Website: home-depot
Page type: billing-address
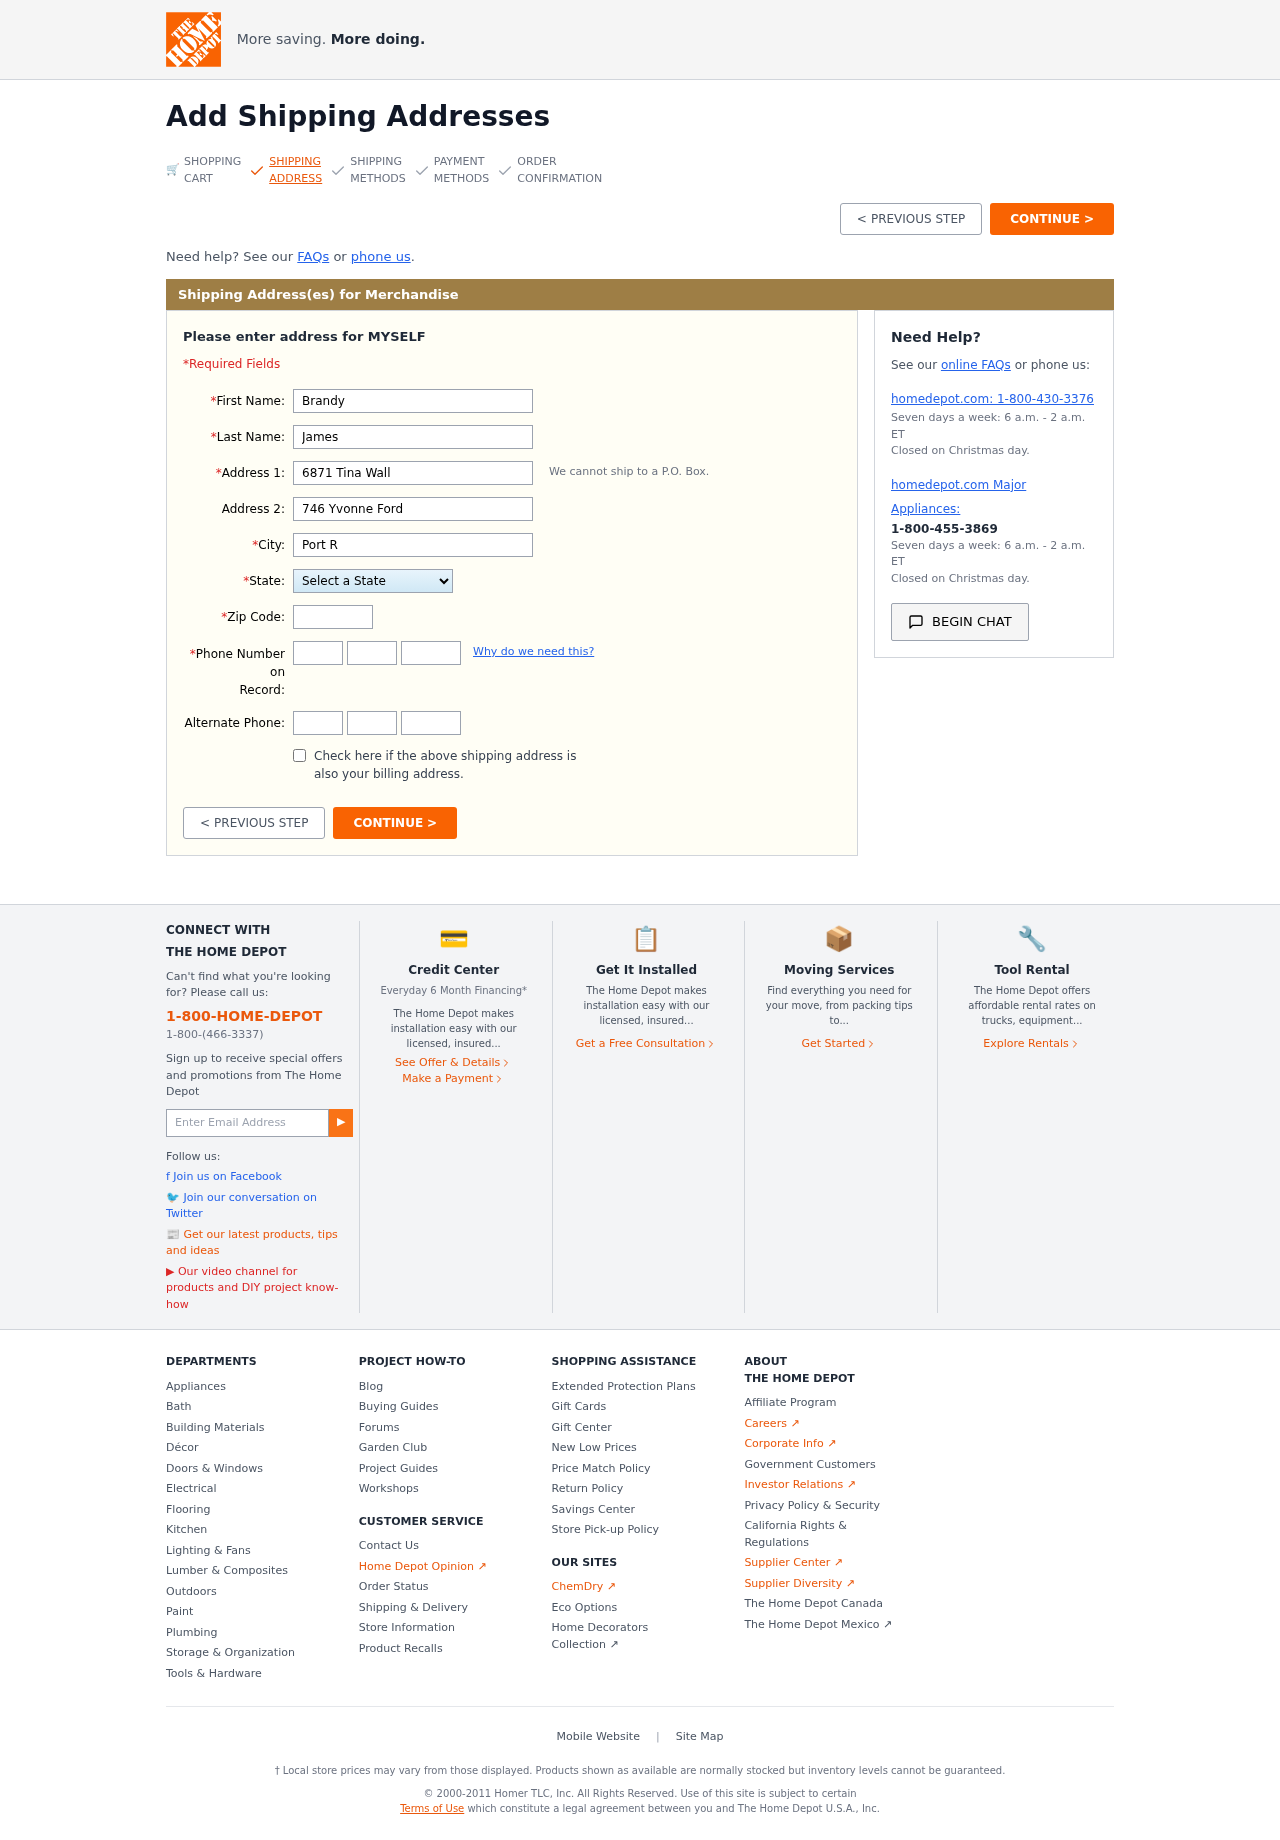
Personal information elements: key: PII_STATE
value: Florida
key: PII_FIRSTNAME
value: Brandy
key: PII_LASTNAME
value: James
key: PII_STREET
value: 6871 Tina Wall
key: PII_STREET2
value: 746 Yvonne Ford
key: PII_CITY
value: Port Ryan
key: PII_POSTCODE
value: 94622
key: PII_PHONE_AREA
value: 300
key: PII_PHONE_PREFIX
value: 501
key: PII_PHONE_LINE
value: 2516